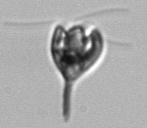
Label: Pyramimonas_longicauda